Interaction volume radius: 5 \u00c5
Interaction volume height: 30 \u00c5
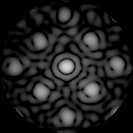
Disorder parameter: 0.2412